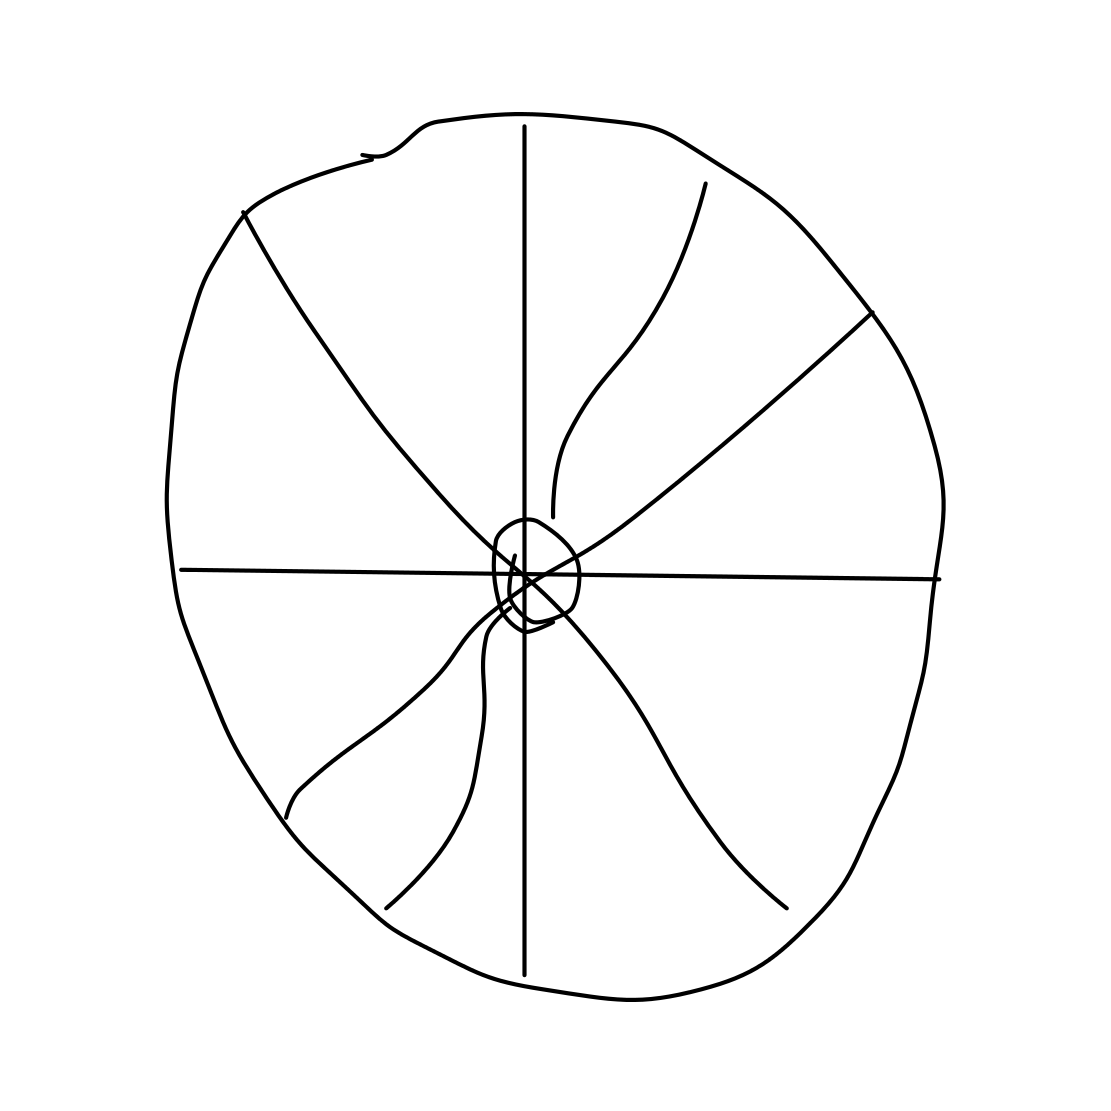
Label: tire